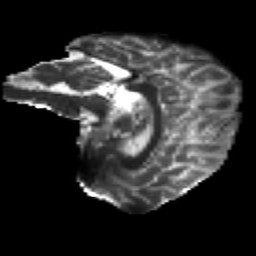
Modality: T2w
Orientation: sagittal
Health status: healthy
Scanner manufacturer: philips
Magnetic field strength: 3 T
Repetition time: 9.75 s
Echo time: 0.092 s